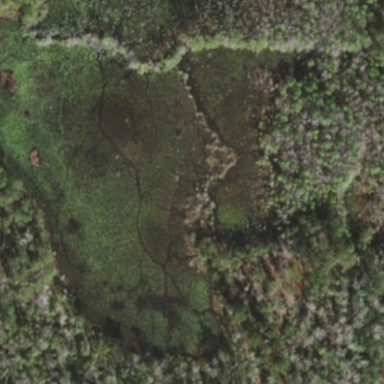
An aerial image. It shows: Marshy wetland area.